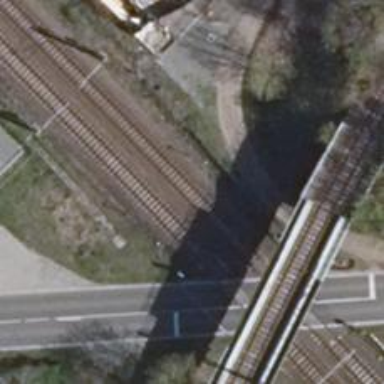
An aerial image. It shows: Railway signal.